Question: I want to remove the background ripple effect from the custom buttons I have created in the toolbar in place of default icon buttons.
Refer to screenshot below, I want to remove the ripple effect (the circle one) only from import and add buttons, all other action icon buttons should behave normally.

'''
<MaterialTable
columns={columns}
data={this.state.data}
icons={{
Add:()=><AddTaskButton onClick={()=>{}}/>
}}
actions={[
{
icon:this.renderImportButton,
isFreeAction:true
}
]}
editable={{
onRowAdd: newData => this.onRowAdd(newData)
}}
/>
'''
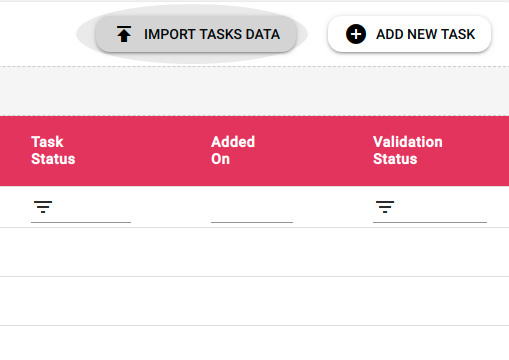
Answer: You should override the action component:
'''
<MaterialTable
components={{
Action: props => <MyAction {...props}/>
}}
columns={columns}
data={this.state.data}
icons={{
Add:()=><AddTaskButton onClick={()=>{}}/>
}}
actions={[
{
icon:this.renderImportButton,
isFreeAction:true
}
]}
editable={{
onRowAdd: newData => this.onRowAdd(newData)
}}
/>
'''
MyAction
'''
import { Icon, IconButton, Tooltip } from '@material-ui/core';
class MyAction extends React.Component {
render() {
let action = this.props.action;
if (typeof action === 'function') {
action = action(this.props.data);
if (!action) {
return null;
}
}
const handleOnClick = event => {
if (action.onClick) {
action.onClick(event, this.props.data);
event.stopPropagation();
}
};
const button = (
<span>
<IconButton
color="inherit"
disabled={action.disabled}
disableRipple
onClick={(event) => handleOnClick(event)}
>
{typeof action.icon === "string" ? (
<Icon {...action.iconProps} fontSize="small">{action.icon}</Icon>
) : (
<action.icon
{...action.iconProps}
disabled={action.disabled}
/>
)
}
</IconButton>
</span>
);
if (action.tooltip) {
return <Tooltip title={action.tooltip}>{button}</Tooltip>;
} else {
return button;
}
}
}
'''